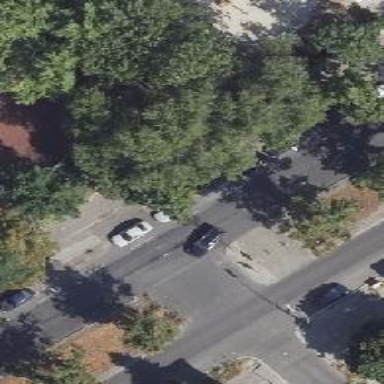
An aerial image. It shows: Parking lane barrier.